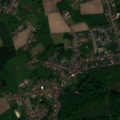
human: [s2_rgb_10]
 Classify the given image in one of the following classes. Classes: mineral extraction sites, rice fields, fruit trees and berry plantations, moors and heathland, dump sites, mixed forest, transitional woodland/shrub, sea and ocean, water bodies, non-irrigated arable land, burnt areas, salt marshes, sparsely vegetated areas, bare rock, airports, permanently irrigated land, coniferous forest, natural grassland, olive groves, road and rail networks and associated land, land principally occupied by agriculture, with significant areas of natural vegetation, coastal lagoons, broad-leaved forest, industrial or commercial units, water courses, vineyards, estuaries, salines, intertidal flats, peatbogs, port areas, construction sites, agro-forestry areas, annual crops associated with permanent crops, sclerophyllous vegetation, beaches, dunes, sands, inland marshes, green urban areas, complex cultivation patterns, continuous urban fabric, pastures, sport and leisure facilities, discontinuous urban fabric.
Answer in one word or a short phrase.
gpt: discontinuous urban fabric, non-irrigated arable land, pastures, complex cultivation patterns, land principally occupied by agriculture, with significant areas of natural vegetation, broad-leaved forest